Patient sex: F
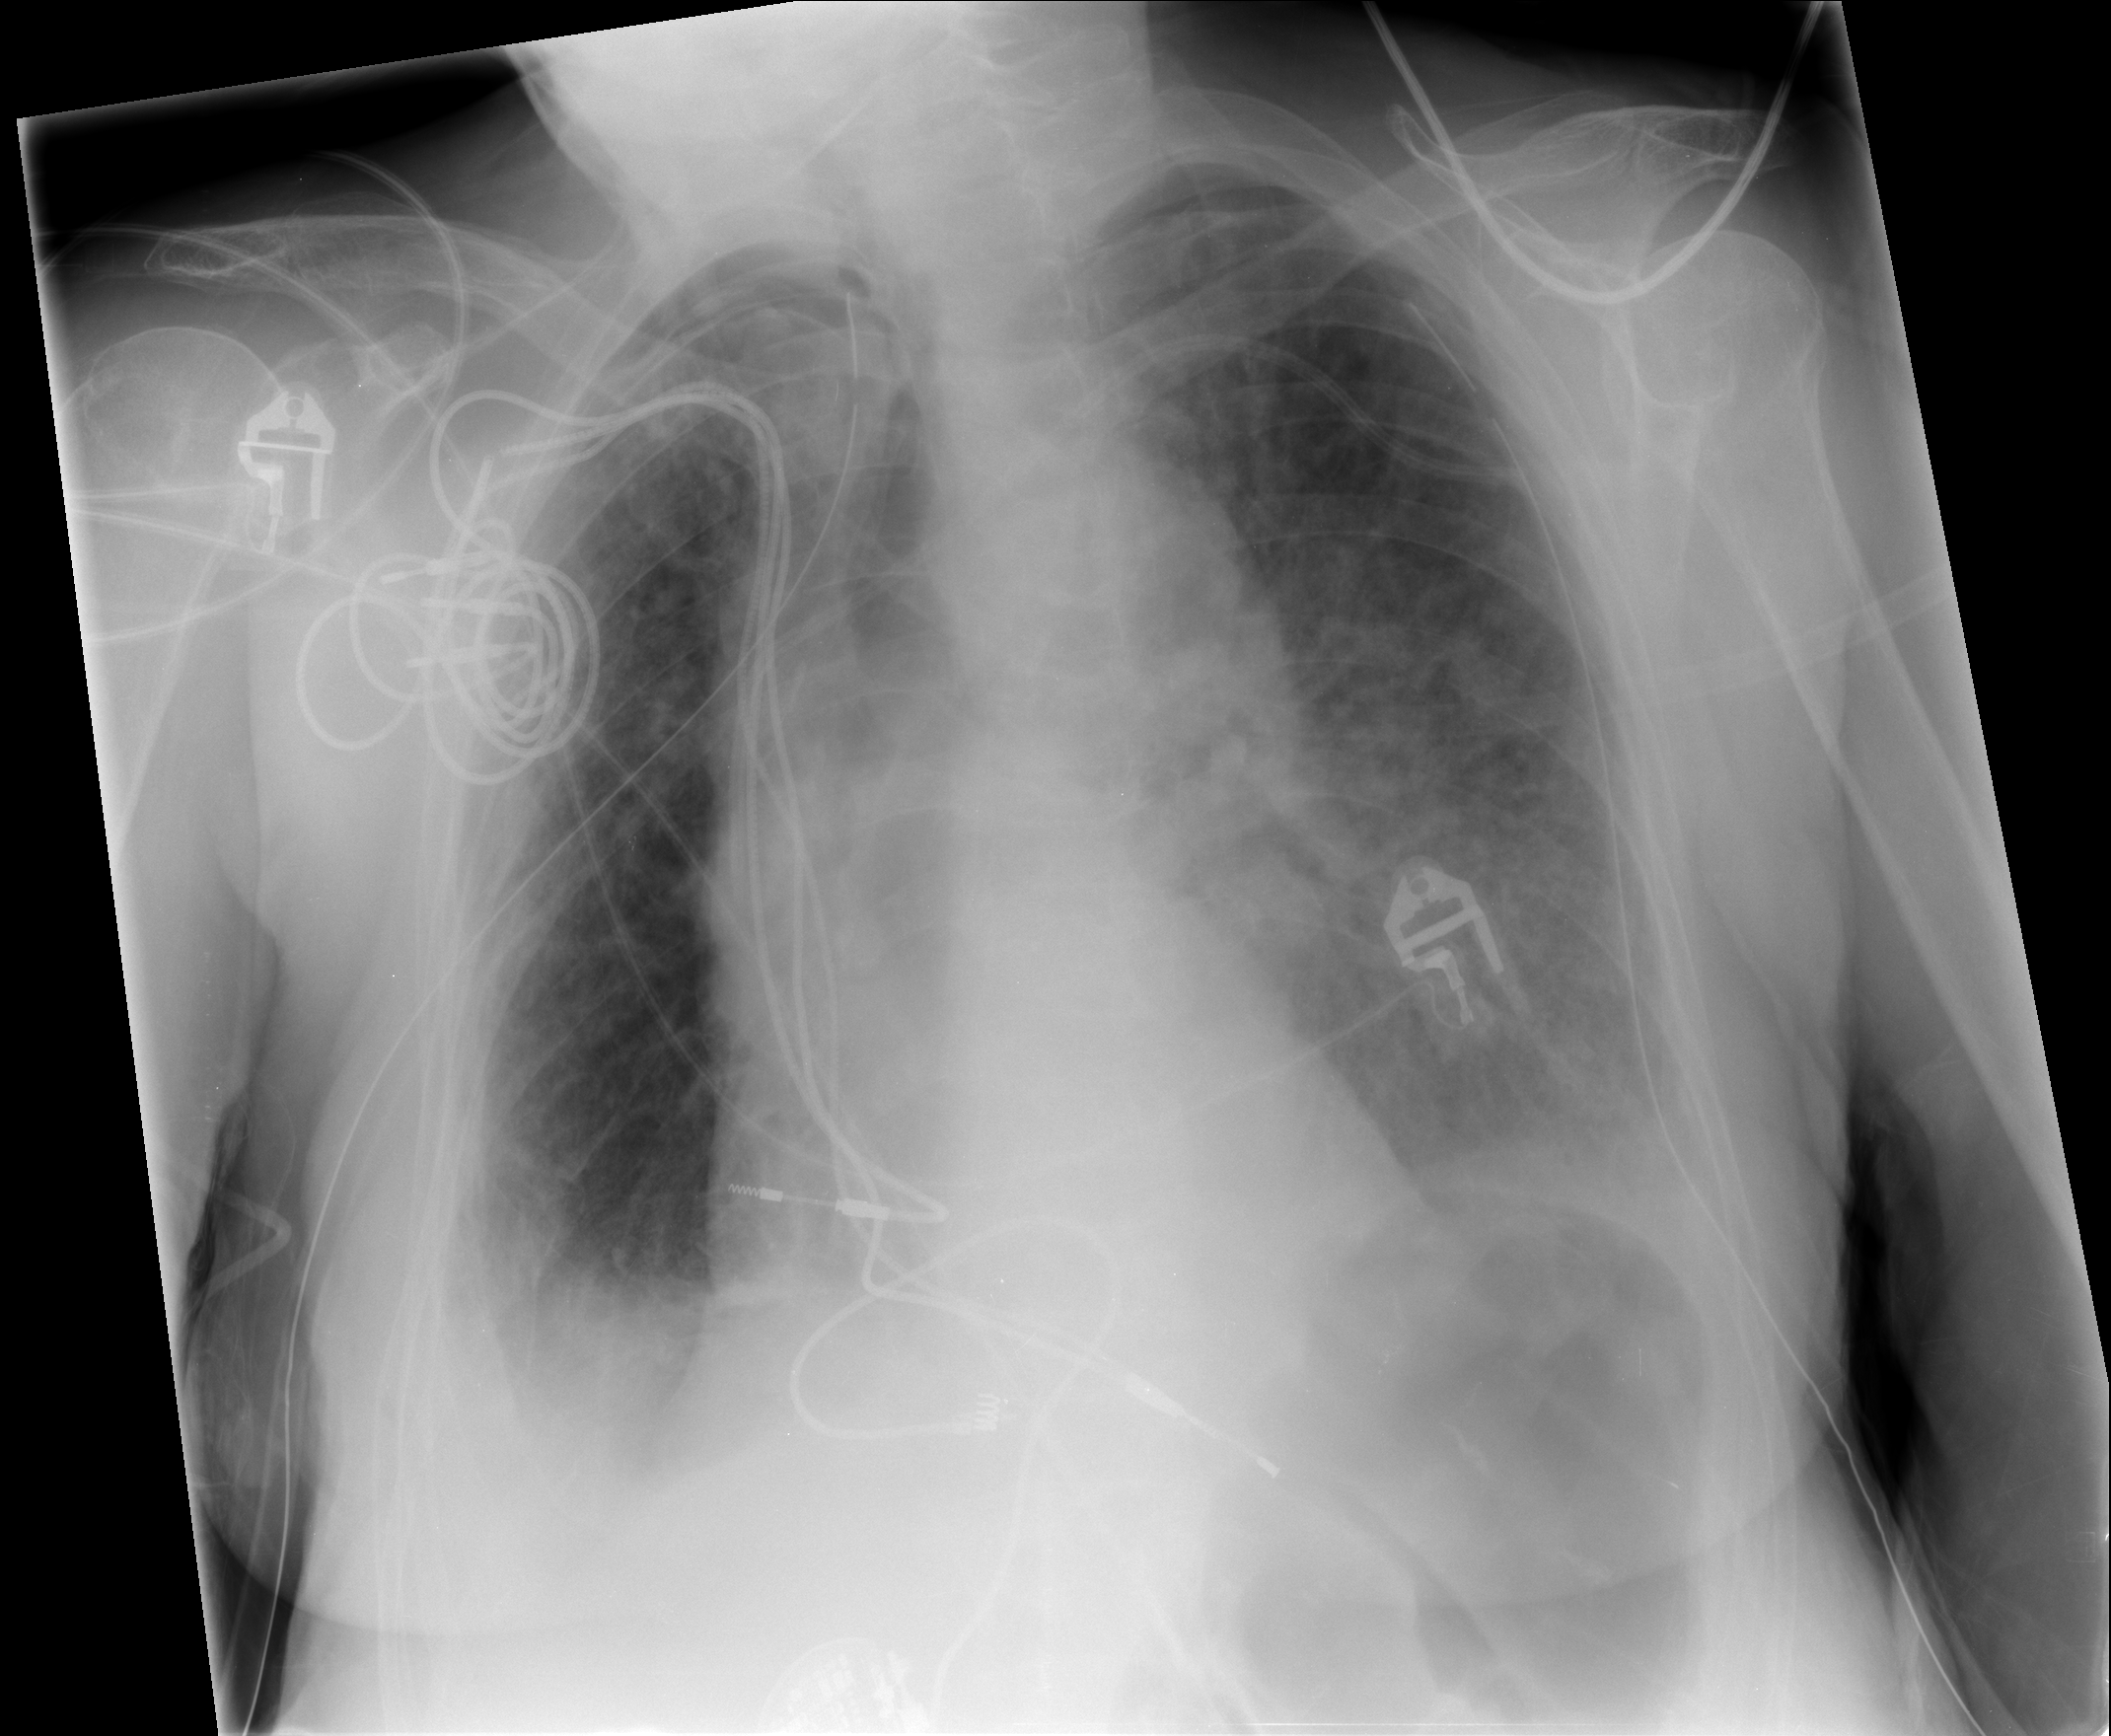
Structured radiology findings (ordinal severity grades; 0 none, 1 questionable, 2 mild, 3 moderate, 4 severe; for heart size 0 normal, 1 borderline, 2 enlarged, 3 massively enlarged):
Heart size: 0
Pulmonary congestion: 0
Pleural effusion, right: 2
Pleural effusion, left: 2
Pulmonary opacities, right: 0
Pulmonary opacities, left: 2
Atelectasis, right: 2
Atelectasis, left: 2